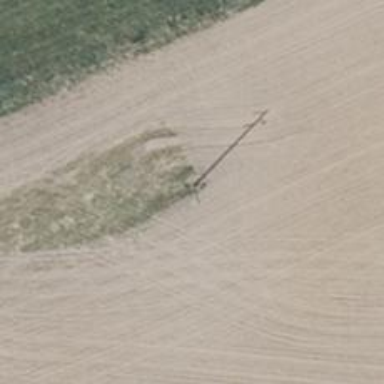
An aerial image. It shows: Minor power line.